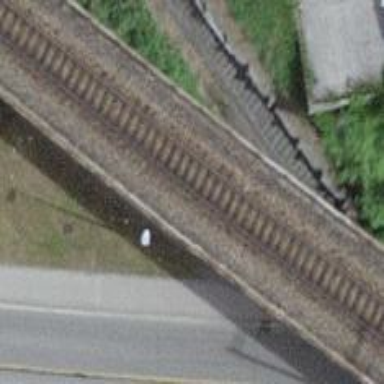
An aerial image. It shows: Bridge with electrified rail tracks and contact line.